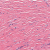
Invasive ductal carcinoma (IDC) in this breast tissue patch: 0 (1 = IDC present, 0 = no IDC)